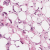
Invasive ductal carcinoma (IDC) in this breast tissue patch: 0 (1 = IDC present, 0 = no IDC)